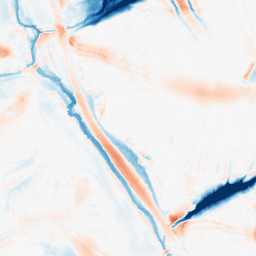
Category: morphological
Decomposition family: morphological
Decomposition parameters: operation: average
size: 20
Upsampling method: cubic_catmull_rom
Upsampling parameters: scale: 2
Upsampling scale: 2